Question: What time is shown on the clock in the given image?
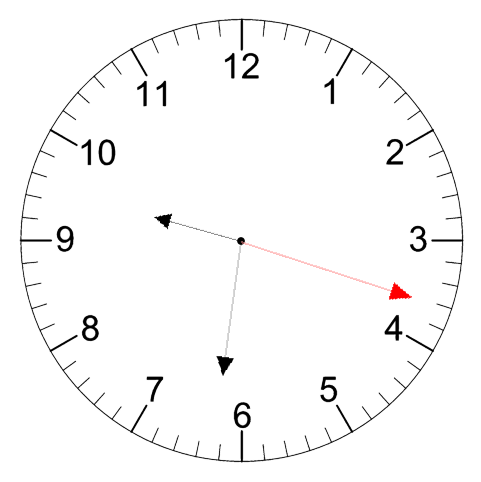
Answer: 09:31:18